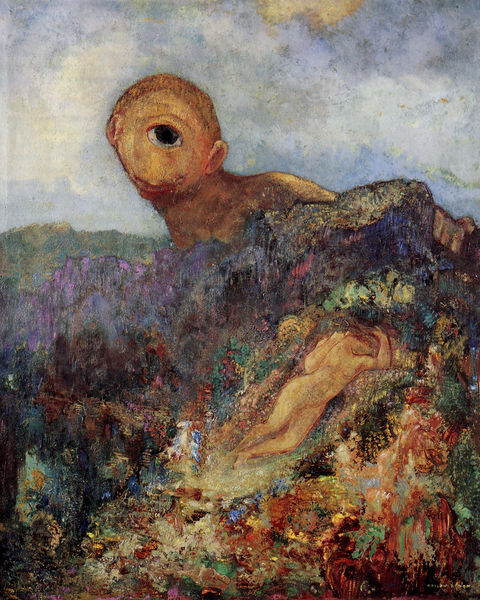
Titel: The Cyclops
Künstler: Odilon Redon
Standort: Otterlo
Institution: Kröller-Müller Museum
Schlagwörter: akt, baum, berg, blau, dunkel, gemälde, gott, hand, haut, himmel, kopf, nackt, schlaf, vogel, weiß, wolken, akte, aquarell, gelb, grün, impressionismus, landschaft, blume, blumen, braun, bunt, busen, finger, frau, haar, hell, licht, mund, nase, ohr, orange, schwarz, blick, rot, tier, wiese, wolke, ensor, expressionismus, symbolismus, arme, gesicht, mensch, stein, bild, hügel, natur, sonne, auge, haare, ohren, schulter, wald, fell, farbig, liegen, schlafen, schlafende, zuschauer, abstrakt, fels, gebirge, modern, lila, violett, nackte, surreal, nacktheit, paradies, antike, traum, gefahr, mythologie, bedrohung, verschwommen, antik, mythos, wesen, zentaur, eden, odysseus, phantasie, fantasie, ungeheuer, monster, spannen, redon, riese, rise, einäugig, zyklop, mung, einauge, einäugiger, odilon redon, odyssee, polyphem, zyklon, blaumen, kyklop, homer, bint, spannan, spanane